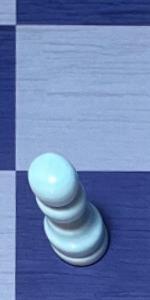
Label: Pawn_White